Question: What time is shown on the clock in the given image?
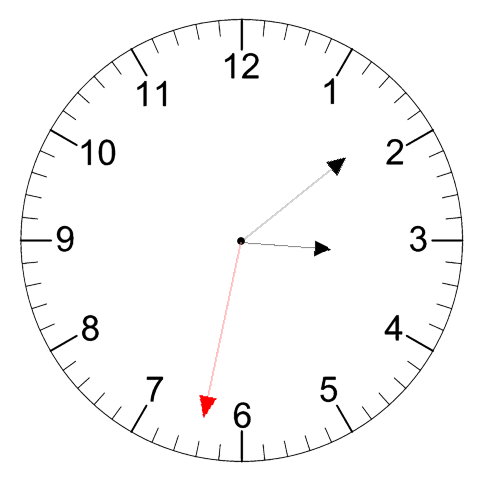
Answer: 03:08:32